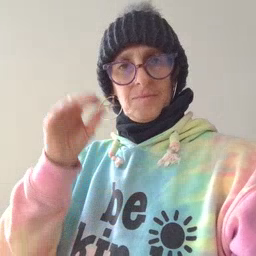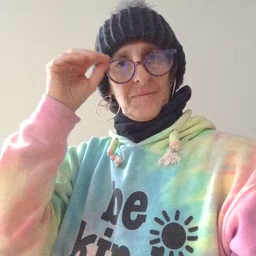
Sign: owl